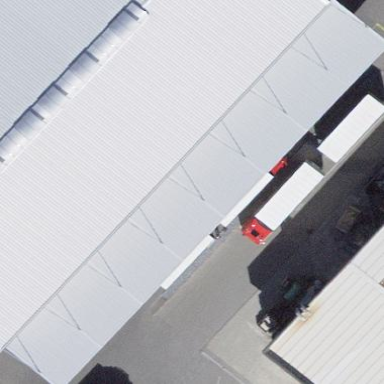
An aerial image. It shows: View of roof of building.